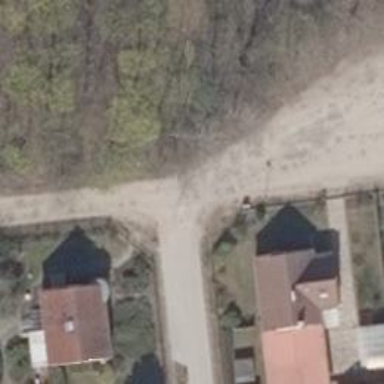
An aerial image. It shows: Residential road with compacted surface.